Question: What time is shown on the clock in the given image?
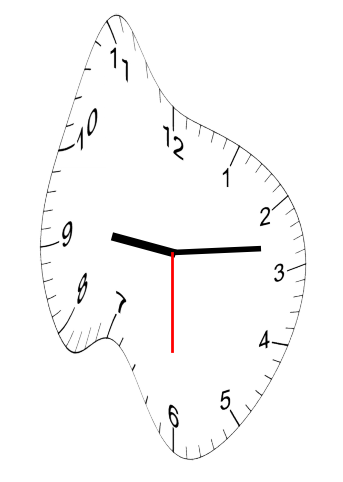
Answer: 09:13:30